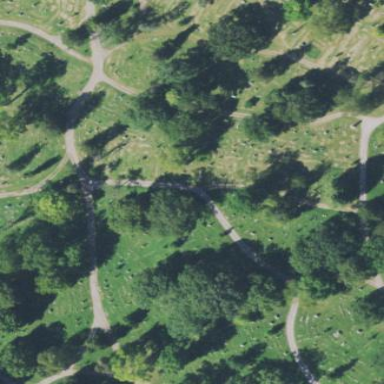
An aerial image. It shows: Cemetery.